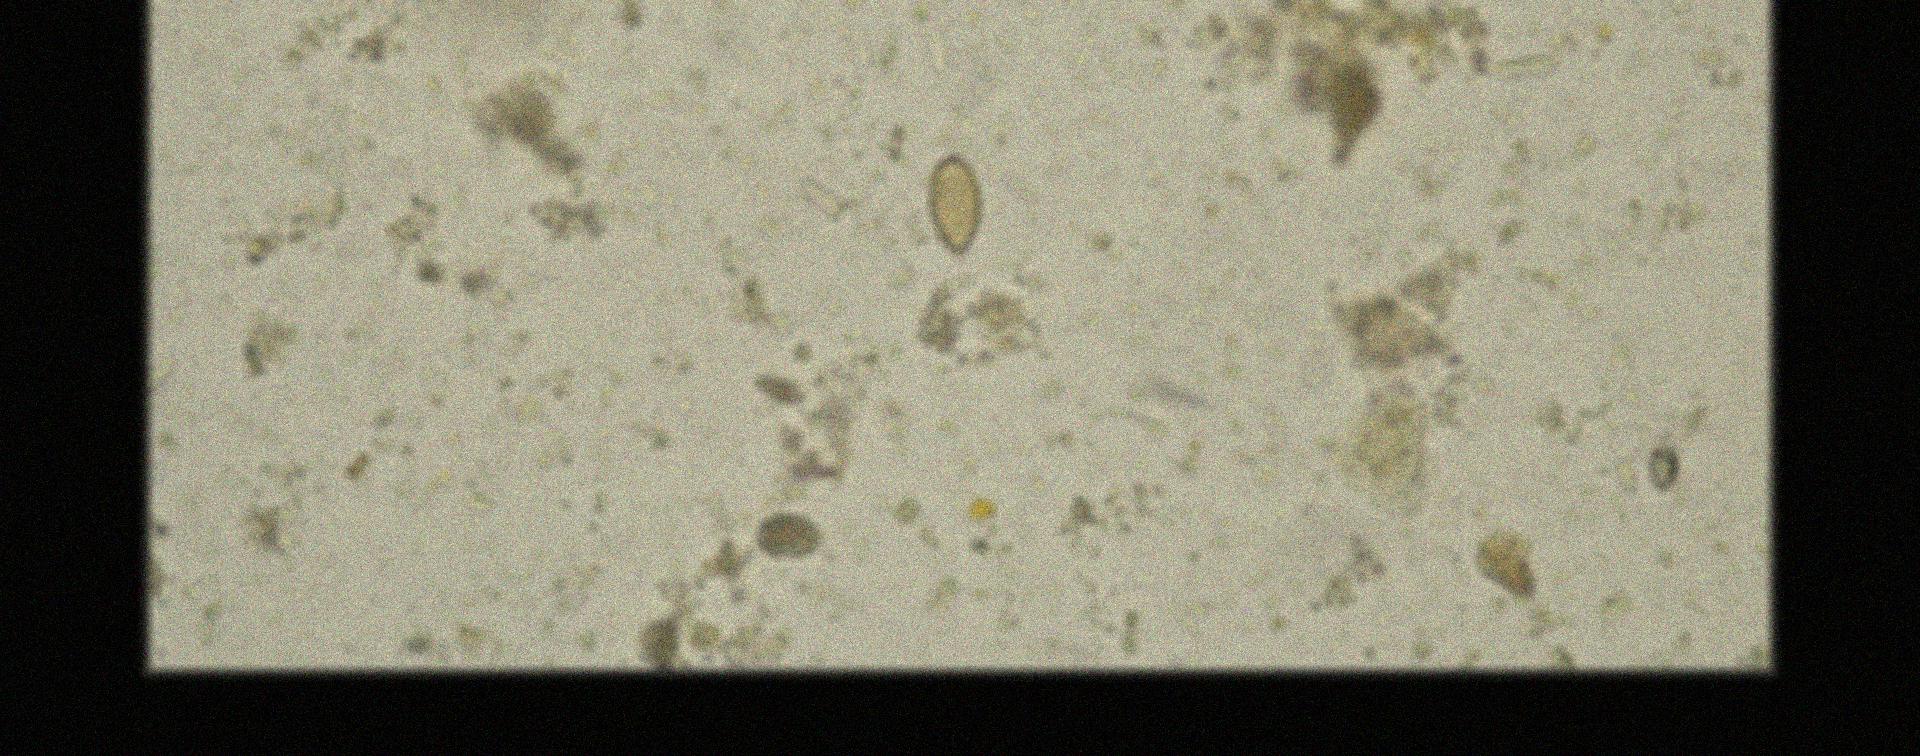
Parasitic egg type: Opisthorchis viverrine